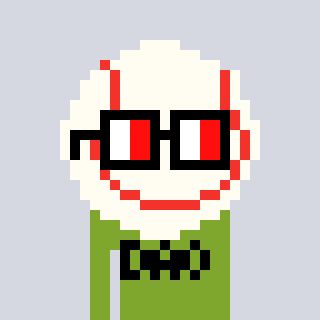
a pixel art character with square glasses with black frames and red eyes, a baseball ball-shaped head and a slimegreen-colored body on a cool background